【题型】填空题　【知识点】平面几何　【难度】medium
疫情期间，为保障市民安全，要对所有街道进行消毒处理，某消毒装备的设计如图所示，\(PQ\) 为路面，\(AB\) 为消毒设备的高，\(BC\) 为喷杆，\(AB \perp PQ\)，\(\angle ABC = \dfrac{2\pi}{3}\)，\(C\) 处是喷洒消毒水的喷头，且喷射角 \(\angle DCE = \dfrac{\pi}{3}\)，已知 \(AB = 2\)，\(BC = 1\)，则消毒水喷洒在路面上的宽度 \(DE\) 的最小值为\(\underline{\quad\quad}\).

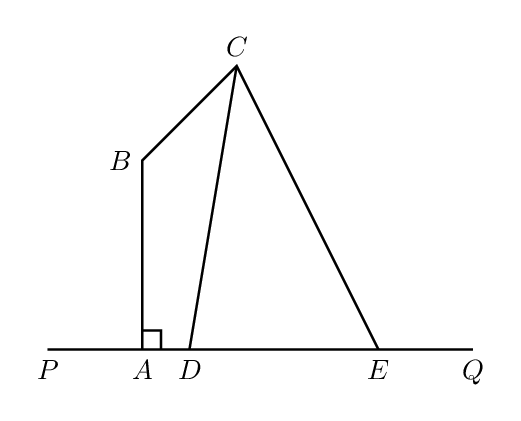
【解答】
\textbf{【答案】} \(\dfrac{5\sqrt{3}}{3}\)（或 \(\dfrac{5}{3}\sqrt{3}\)）

\vspace{0.5em}

\textbf{【分析】} 由题知，\(\triangle CDE\) 底边 \(DE\) 上的高 \(h = \dfrac{5}{2}\)，又 \(S_{\triangle CDE} = \dfrac{1}{2}DE \cdot h = \dfrac{1}{2}CD \cdot CE \sin \dfrac{\pi}{3}\)，可得 \(5DE = \sqrt{3}CD \cdot CE\)，根据余弦定理和均值不等式得到 \(DE^2 \ge CD \cdot CE\)，则计算可得答案.

\vspace{0.5em}

\textbf{【详解】}

设 \(\triangle CDE\) 中，定点 \(C\) 到底边 \(DE\) 的距离为 \(h\)，

已知 \(AB = 2\)，\(BC = 1\)，\(AB \perp PQ\)，\(\angle ABC = \dfrac{2\pi}{3}\)，

则
\[
h = 2 + 1 \cdot \sin\left(\dfrac{2\pi}{3} - \dfrac{\pi}{2}\right) = \dfrac{5}{2},
\]

又 \(\angle DCE = \dfrac{\pi}{3}\)，

则
\[
S_{\triangle CDE} = \dfrac{1}{2}DE \cdot h = \dfrac{1}{2}CD \cdot CE \sin \dfrac{\pi}{3},
\]
即 \(5DE = \sqrt{3}CD \cdot CE\).

在 \(\triangle CDE\) 中，由余弦定理：
\[
DE^2 = CD^2 + CE^2 - 2CD \cdot CE \cos \dfrac{\pi}{3} = CD^2 + CE^2 - CD \cdot CE
\]
\[
\ge 2CD \cdot CE - CD \cdot CE = CD \cdot CE,
\]
当且仅当 \(CD = CE\) 时，等号成立.

故 \(DE^2 \ge CD \cdot CE\)，而 \(5DE = \sqrt{3}CD \cdot CE\)，

所以 \(DE^2 \ge \dfrac{5\sqrt{3}}{3}DE\)，则 \(DE \ge \dfrac{5\sqrt{3}}{3}\)，

所以 \(DE\) 的最小值为 \(\dfrac{5\sqrt{3}}{3}\).

故答案为：\(\dfrac{5\sqrt{3}}{3}\).
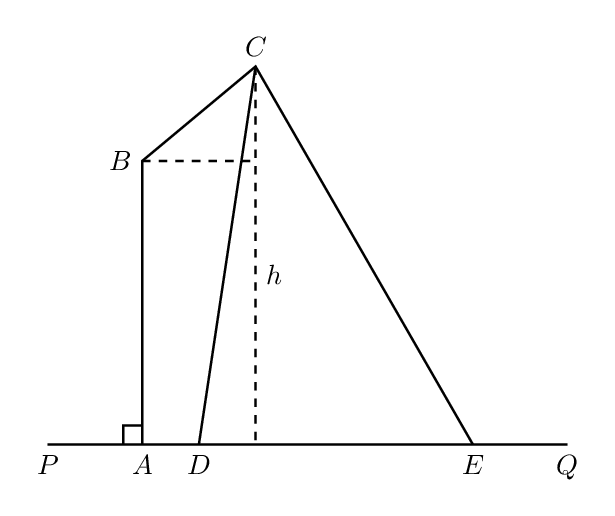